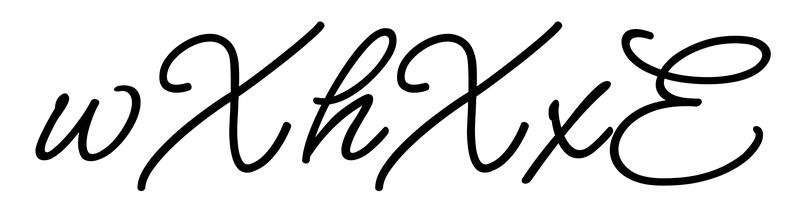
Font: MeowScript-Regular